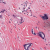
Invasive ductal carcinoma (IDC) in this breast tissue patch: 1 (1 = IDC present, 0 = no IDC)